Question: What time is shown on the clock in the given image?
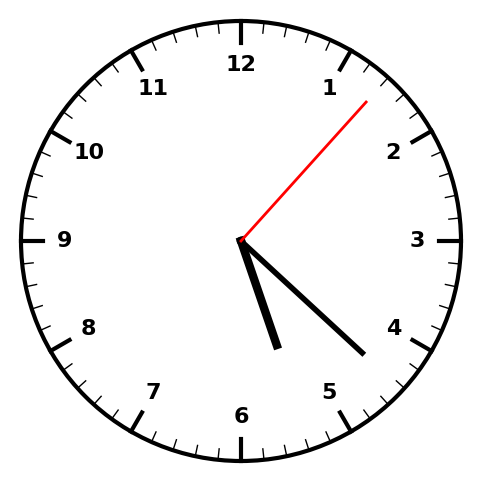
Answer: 05:22:07